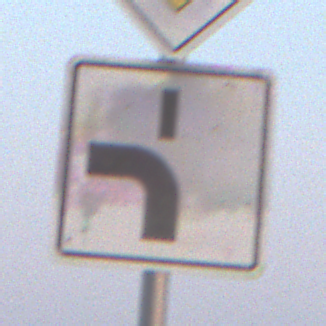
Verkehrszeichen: VerlaufVorfahrtsstrasse5
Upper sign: Vorfahrtsstrasse
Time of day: SunriseSunset
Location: Outdoor (Nature)
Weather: Clear
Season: NotSpecified
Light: Natural